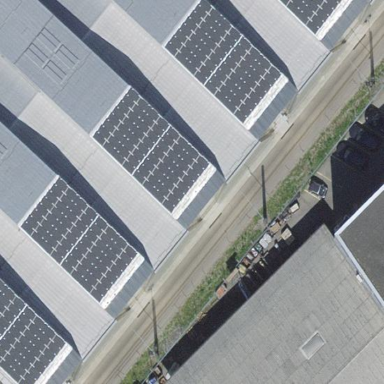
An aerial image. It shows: Solar power generator using photovoltaic panels.